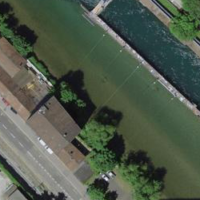
EUNIS habitat code: 54
Species observed at this site:
Fallopia convolvulus
Cirsium arvense
Chelidonium majus
Hypericum perforatum
Mergus merganser
Medicago lupulina
Tussilago farfara